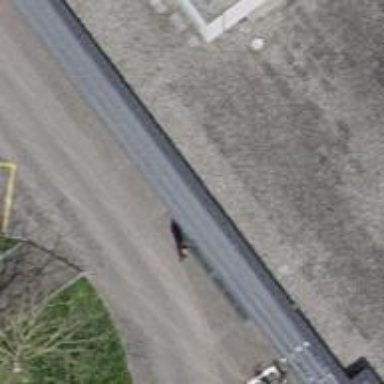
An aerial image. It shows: Pedestrian road with asphalt surface.